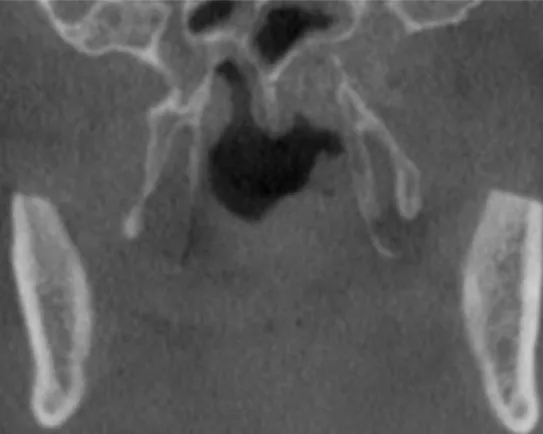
Postoperative Cone Beam Computed Tomography scan. (A) Coronal image showing no interference between the coronoid processes and the medial surface of the zygomatic bone and arch.
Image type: radiology (ct)